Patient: sex M, age 45
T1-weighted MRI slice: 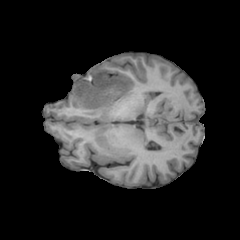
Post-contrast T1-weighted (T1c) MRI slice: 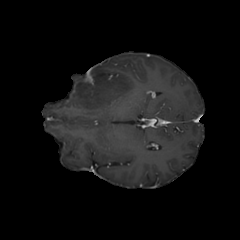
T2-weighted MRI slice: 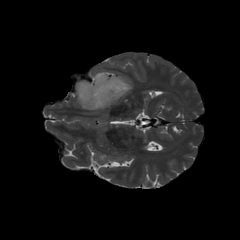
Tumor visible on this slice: yes
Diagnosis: Oligodendroglioma, IDH-mutant, 1p/19q-codeleted
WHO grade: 2